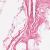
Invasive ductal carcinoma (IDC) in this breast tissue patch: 0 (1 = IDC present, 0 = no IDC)